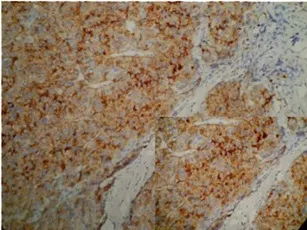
Parathyroid histopathology in the proband. (A-D) in order of 20x (40x in the lower right corner) HE, PTH, CgA, Ki-67 index staining.
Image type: pathology (immunostaining)